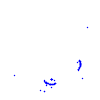
Particle: kaon